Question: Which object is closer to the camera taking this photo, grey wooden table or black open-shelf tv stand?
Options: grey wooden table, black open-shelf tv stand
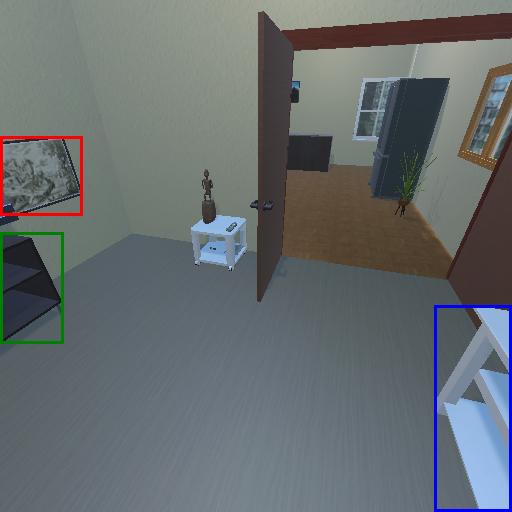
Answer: grey wooden table